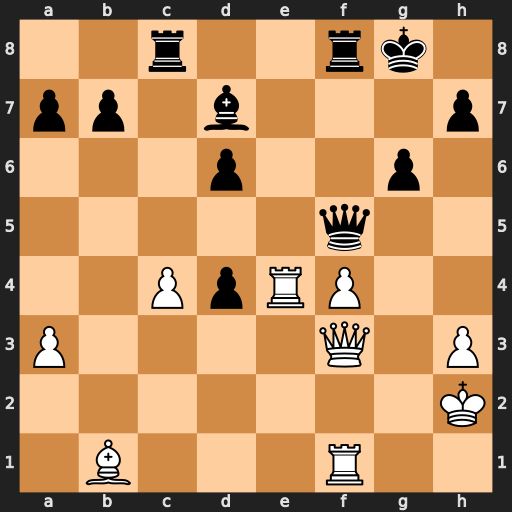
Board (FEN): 2r2rk1/pp1b3p/3p2p1/5q2/2PpRP2/P4Q1P/7K/1B3R2
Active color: w
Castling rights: -
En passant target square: -
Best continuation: Re7 Qxh3+ Qxh3 Bxh3 Kxh3